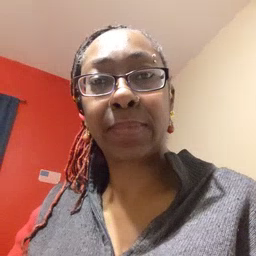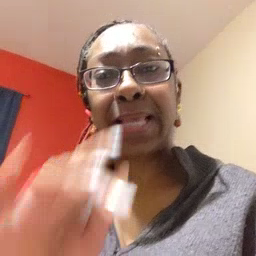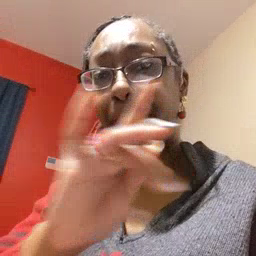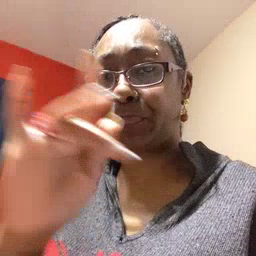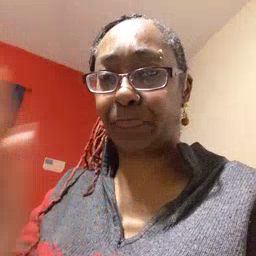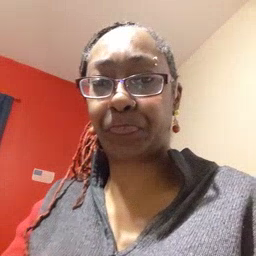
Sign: empty